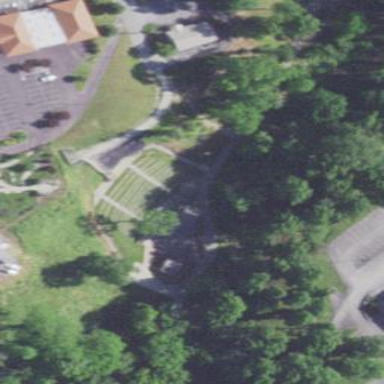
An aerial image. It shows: Theatre.